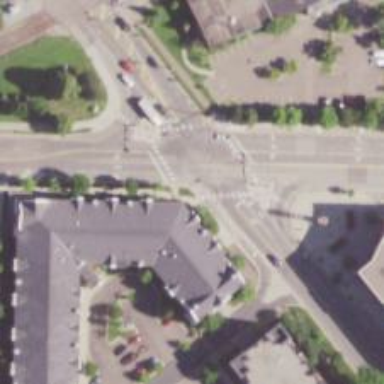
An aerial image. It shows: Crossing on asphalt cycleway.